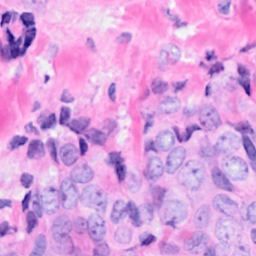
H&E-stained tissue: Breast